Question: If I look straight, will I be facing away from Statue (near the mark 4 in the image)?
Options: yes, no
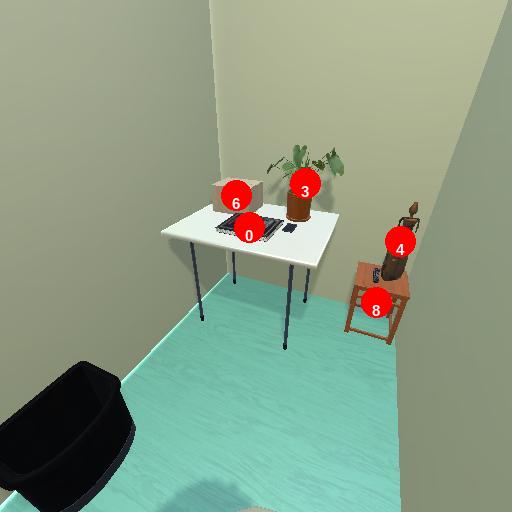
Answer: yes